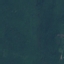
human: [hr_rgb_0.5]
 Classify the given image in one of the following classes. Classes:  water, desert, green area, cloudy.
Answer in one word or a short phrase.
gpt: green area